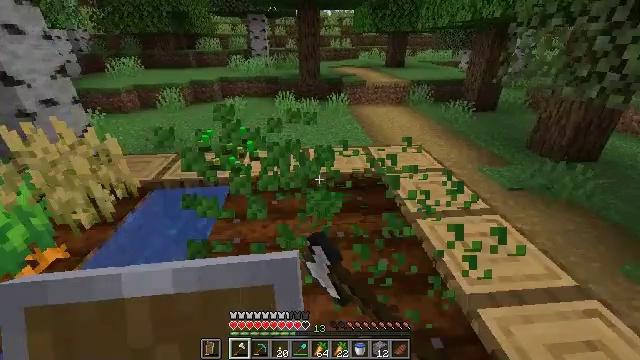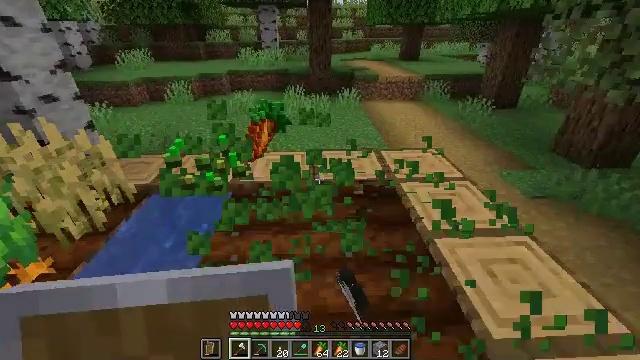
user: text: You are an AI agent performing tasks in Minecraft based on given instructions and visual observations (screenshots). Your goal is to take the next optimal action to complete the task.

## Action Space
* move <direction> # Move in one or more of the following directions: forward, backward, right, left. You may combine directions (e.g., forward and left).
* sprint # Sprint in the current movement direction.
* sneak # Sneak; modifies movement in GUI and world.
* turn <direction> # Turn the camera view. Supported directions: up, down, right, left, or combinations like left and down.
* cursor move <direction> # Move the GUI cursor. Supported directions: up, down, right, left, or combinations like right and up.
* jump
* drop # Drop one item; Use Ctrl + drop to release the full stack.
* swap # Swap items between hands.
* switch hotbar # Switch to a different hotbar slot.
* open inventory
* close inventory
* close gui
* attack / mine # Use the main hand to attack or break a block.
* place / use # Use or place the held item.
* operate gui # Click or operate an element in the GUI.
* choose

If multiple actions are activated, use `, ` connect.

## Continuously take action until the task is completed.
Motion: motion action
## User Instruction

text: Dig up potatoes from the soil.
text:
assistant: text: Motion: move forward, turn left and down, attack / mine
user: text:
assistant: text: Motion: attack / mine